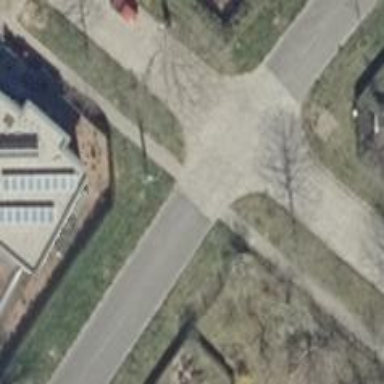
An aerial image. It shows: Unmarked crossing on the road.